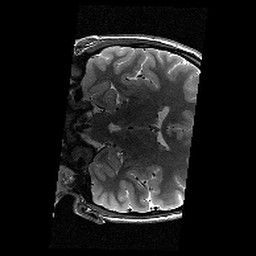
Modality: T2w
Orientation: coronal
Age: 13
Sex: female
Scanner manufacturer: siemens
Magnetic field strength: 3 T
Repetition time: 9.23 s
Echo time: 0.067 s